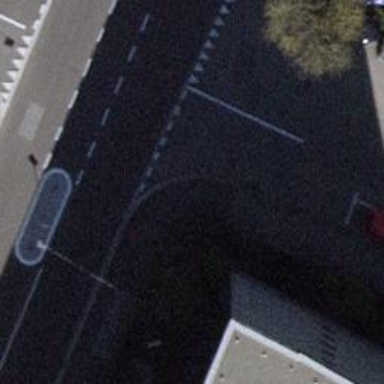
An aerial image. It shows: Kerb serving as barrier.